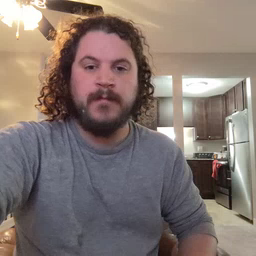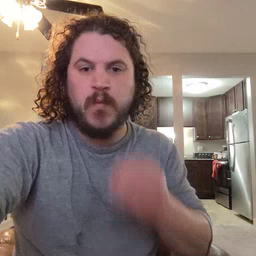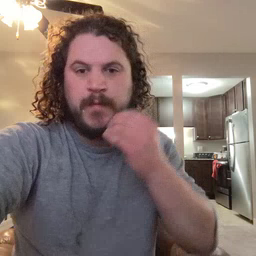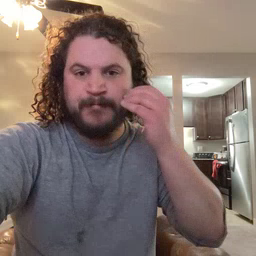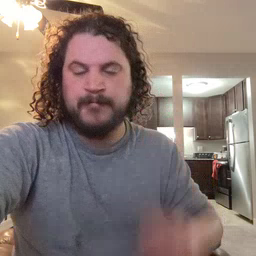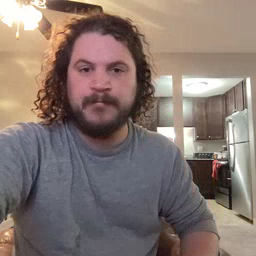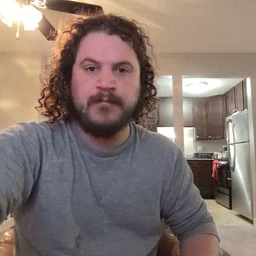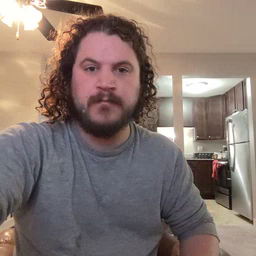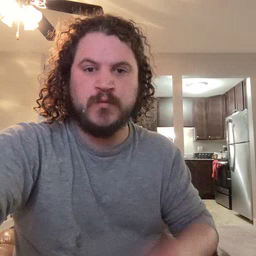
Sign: home